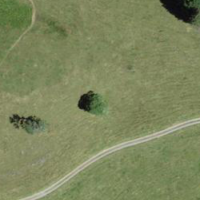
EUNIS habitat code: 24
Species observed at this site:
Cruciata laevipes
Vicia sepium